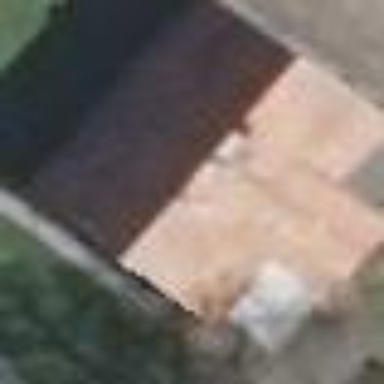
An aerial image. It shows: House with flat roof.